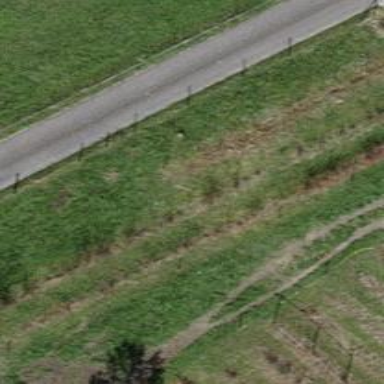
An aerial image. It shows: Row of trees in natural setting.